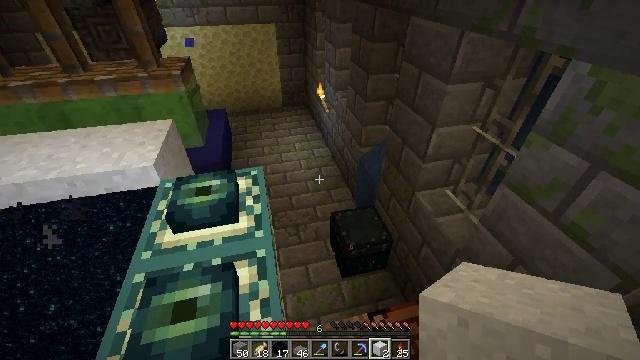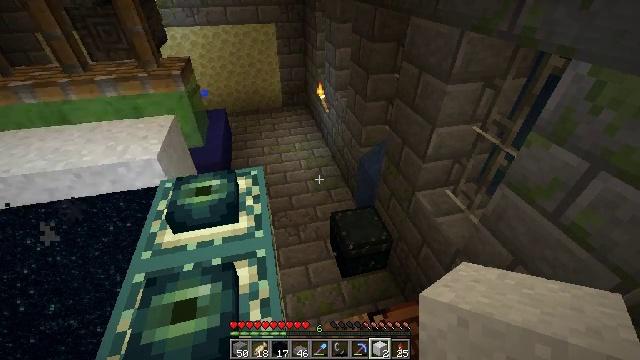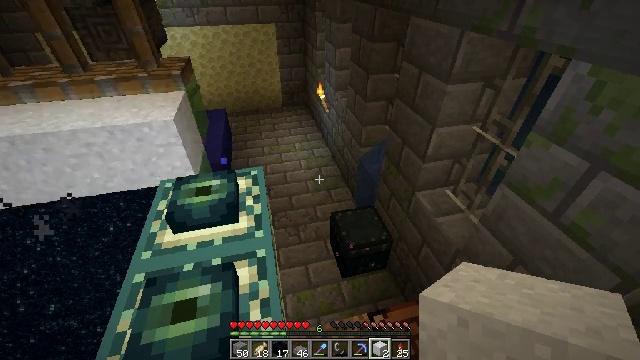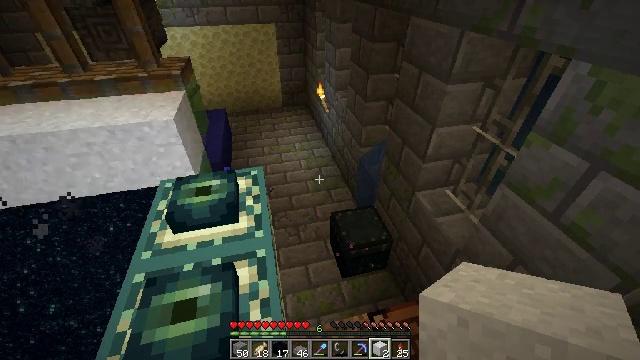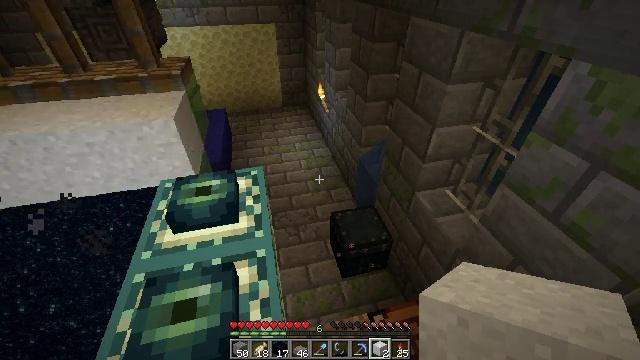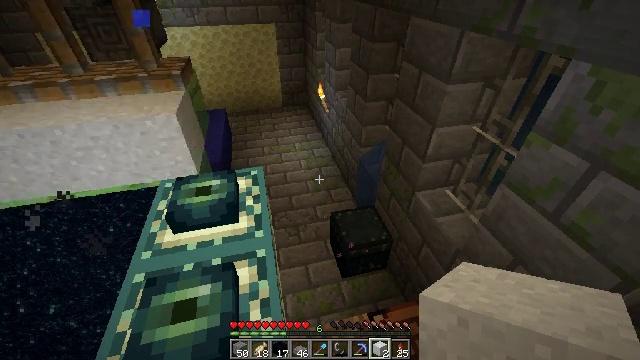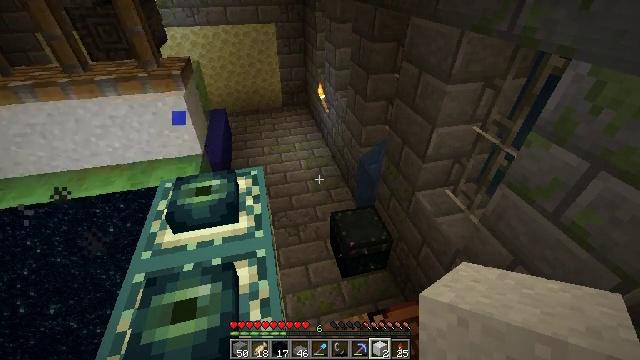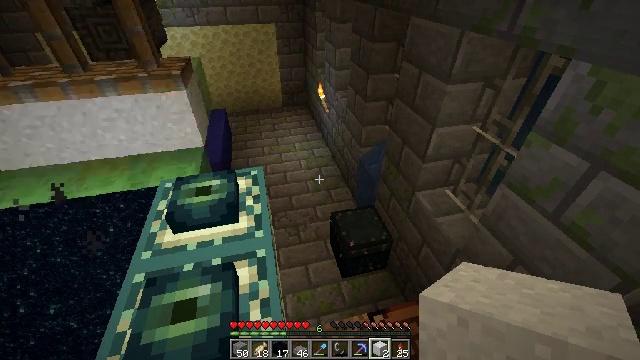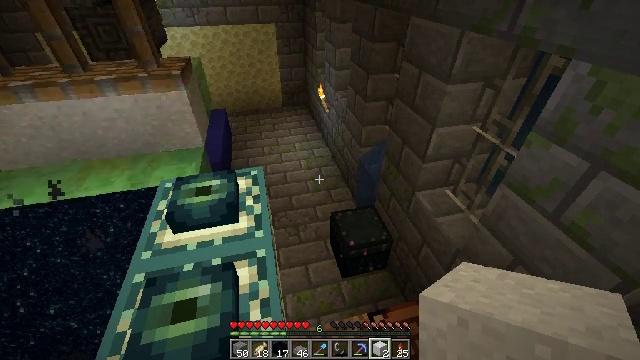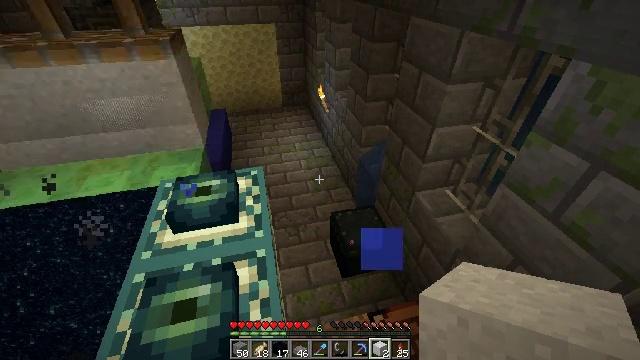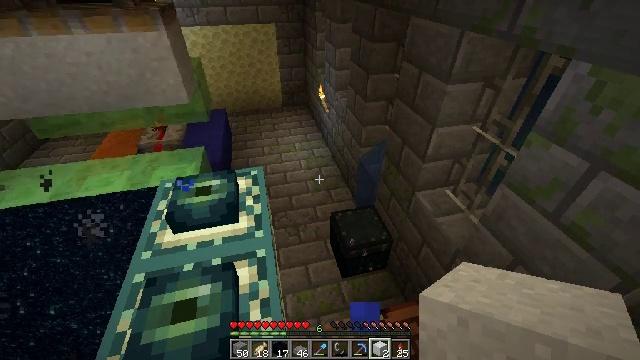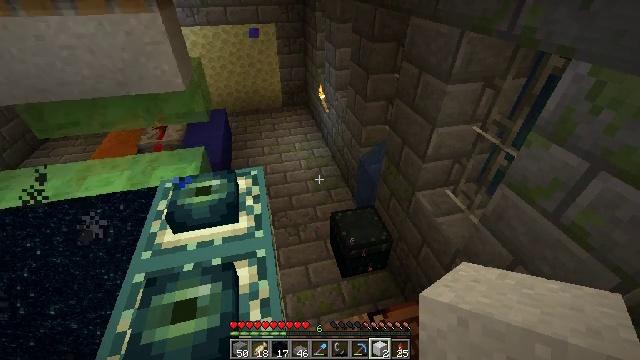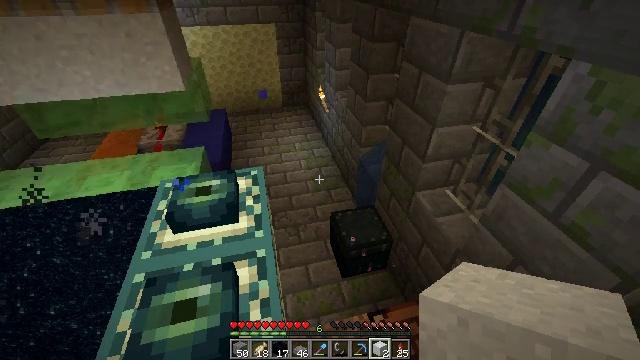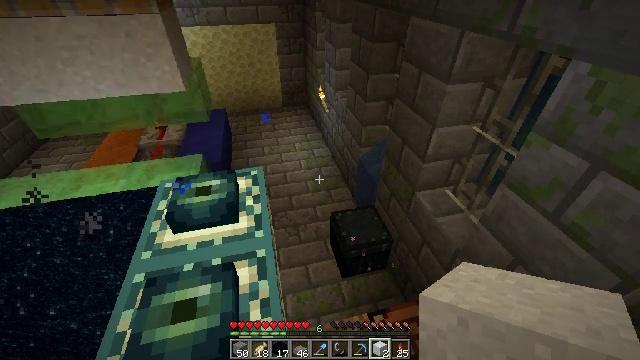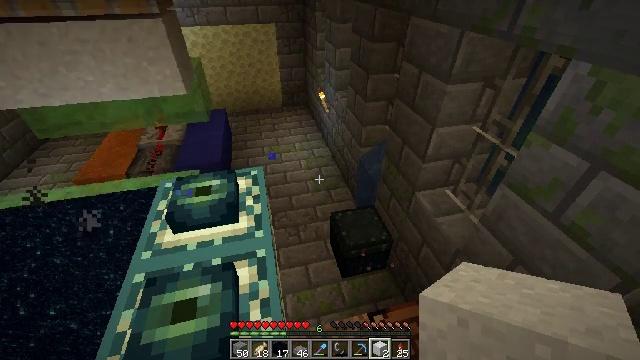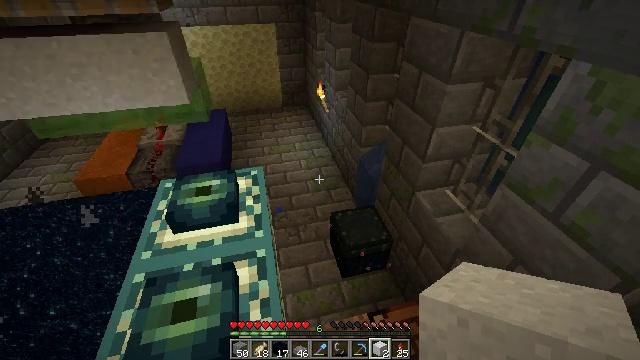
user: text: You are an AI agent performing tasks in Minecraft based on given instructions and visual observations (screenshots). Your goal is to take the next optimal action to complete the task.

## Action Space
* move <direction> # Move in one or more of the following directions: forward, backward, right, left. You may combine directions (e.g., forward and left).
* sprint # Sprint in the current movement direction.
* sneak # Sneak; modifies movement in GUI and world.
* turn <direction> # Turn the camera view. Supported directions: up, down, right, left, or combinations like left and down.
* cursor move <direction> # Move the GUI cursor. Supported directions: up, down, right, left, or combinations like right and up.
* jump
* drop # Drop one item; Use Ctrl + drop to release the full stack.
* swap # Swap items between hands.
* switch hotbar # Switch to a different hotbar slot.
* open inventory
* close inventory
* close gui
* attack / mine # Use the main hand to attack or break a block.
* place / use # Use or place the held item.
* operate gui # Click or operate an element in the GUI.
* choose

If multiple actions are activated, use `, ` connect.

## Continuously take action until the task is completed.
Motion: motion action
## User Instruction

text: Mine white concrete powder.
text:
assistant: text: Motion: no_op
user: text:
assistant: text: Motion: no_op
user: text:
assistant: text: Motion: no_op
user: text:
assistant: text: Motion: no_op
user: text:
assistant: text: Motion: no_op
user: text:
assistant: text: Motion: no_op
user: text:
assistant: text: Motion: no_op
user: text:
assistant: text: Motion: no_op
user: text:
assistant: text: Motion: no_op
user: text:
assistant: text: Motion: no_op
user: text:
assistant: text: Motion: no_op
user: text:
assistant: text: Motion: no_op
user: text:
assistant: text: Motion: no_op
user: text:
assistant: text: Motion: no_op
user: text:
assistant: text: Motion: no_op
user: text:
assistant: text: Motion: no_op
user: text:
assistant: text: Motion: no_op
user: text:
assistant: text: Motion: no_op
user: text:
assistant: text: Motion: no_op
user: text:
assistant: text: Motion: no_op
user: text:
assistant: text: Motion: no_op
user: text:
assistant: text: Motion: no_op
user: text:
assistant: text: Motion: no_op
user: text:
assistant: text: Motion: no_op
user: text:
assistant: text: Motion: no_op
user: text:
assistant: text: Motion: no_op
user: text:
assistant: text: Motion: no_op
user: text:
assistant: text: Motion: no_op
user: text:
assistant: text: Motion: no_op
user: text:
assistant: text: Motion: no_op